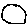
Label: circle